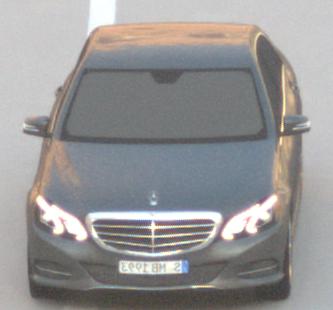
Make: Mercedes-Benz
Model: E 200
Detailed model: E-Class (212) Limousine
Model produced from: 2013/04
Model produced until: 2015/10
Doors: 4
Color: gray
Road condition: dry road
Daytime: sunrise or sunset
Contrast: low contrast